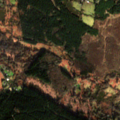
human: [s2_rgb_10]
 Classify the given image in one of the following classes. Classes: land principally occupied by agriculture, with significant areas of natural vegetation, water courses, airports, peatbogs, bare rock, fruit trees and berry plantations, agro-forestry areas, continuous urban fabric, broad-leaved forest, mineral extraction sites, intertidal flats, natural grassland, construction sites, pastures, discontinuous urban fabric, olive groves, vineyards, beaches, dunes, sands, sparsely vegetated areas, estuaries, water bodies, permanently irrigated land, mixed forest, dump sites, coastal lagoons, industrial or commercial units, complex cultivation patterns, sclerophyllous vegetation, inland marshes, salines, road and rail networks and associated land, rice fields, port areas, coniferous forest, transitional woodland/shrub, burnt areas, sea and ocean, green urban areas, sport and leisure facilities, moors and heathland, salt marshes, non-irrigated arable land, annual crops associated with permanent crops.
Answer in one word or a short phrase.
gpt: land principally occupied by agriculture, with significant areas of natural vegetation, broad-leaved forest, coniferous forest, transitional woodland/shrub